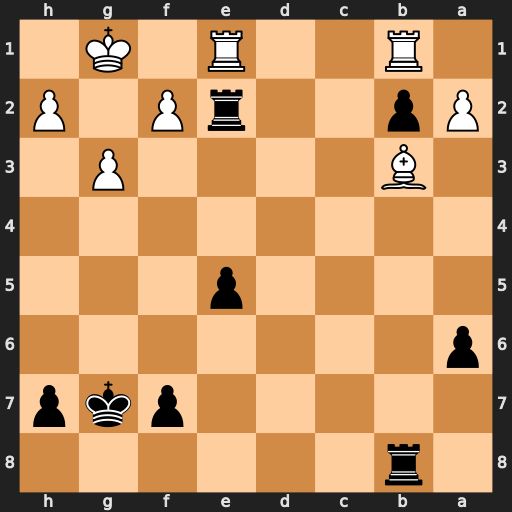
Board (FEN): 1r6/5pkp/p7/4p3/8/1B4P1/Pp2rP1P/1R2R1K1
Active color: b
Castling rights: -
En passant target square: -
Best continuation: Rxe1+ Rxe1 Rc8